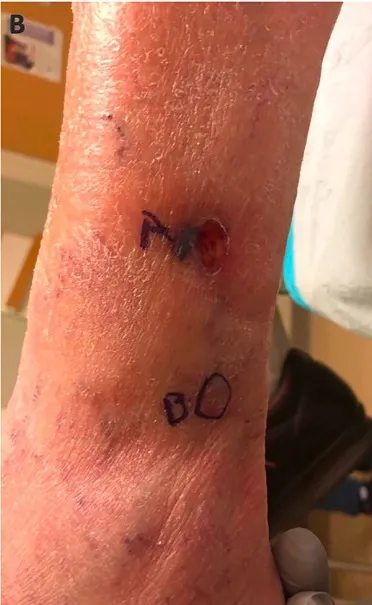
Lateral Ankle.
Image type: medical_photograph (skin_photograph)